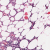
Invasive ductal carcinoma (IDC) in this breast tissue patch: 1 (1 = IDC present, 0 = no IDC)